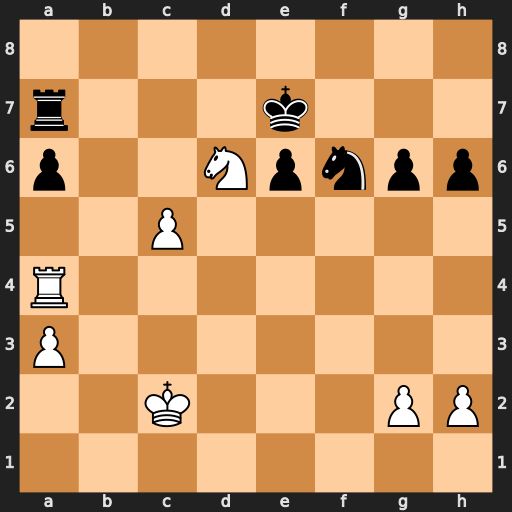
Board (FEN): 8/r3k3/p2Npnpp/2P5/R7/P7/2K3PP/8
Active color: w
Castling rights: -
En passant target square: -
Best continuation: Nc8+ Kd8 Nxa7